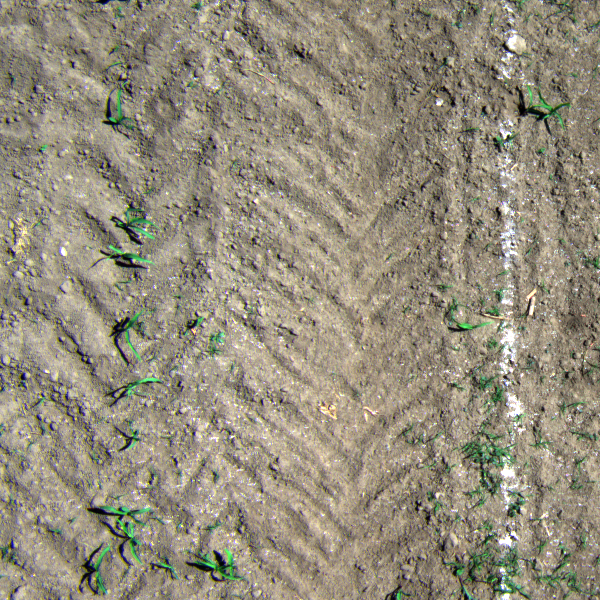
Acquisition date: 2023-05-30
Tile: 1011
Annotated plant instances:
label: maize
label: maize
label: maize
label: maize
label: maize
label: maize
label: maize
label: maize
label: maize
label: maize
label: maize
label: maize
label: amaranth
label: amaranth
label: barnyard_grass
label: barnyard_grass
label: weed_other
label: barnyard_grass
label: amaranth
label: amaranth
label: barnyard_grass
label: weed_other
label: amaranth
label: barnyard_grass
label: weed_other
label: barnyard_grass
label: barnyard_grass
label: barnyard_grass
label: weed_other
label: barnyard_grass
label: amaranth
label: amaranth
label: maize
label: maize
label: amaranth
label: weed_other
label: weed_other
label: amaranth
label: weed_other
label: weed_other
label: barnyard_grass
label: maize
label: barnyard_grass
label: weed_other
label: amaranth
label: barnyard_grass
label: barnyard_grass
label: amaranth
label: weed_other
label: weed_other
label: barnyard_grass
label: weed_other
label: amaranth
label: weed_other
label: weed_other
label: amaranth
label: weed_other
label: barnyard_grass
label: weed_other
label: barnyard_grass
label: barnyard_grass
label: barnyard_grass
label: barnyard_grass
label: barnyard_grass
label: barnyard_grass
label: amaranth
label: weed_other
label: weed_other
label: barnyard_grass
label: weed_other
label: barnyard_grass
label: amaranth
label: amaranth
label: barnyard_grass
label: weed_other
label: barnyard_grass
label: weed_other
label: barnyard_grass
label: barnyard_grass
label: barnyard_grass
label: amaranth
label: barnyard_grass
label: weed_other
label: amaranth
label: barnyard_grass
label: amaranth
label: amaranth
label: amaranth
label: barnyard_grass
label: barnyard_grass
label: barnyard_grass
label: barnyard_grass
label: barnyard_grass
label: amaranth
label: barnyard_grass
label: amaranth
label: barnyard_grass
label: barnyard_grass
label: barnyard_grass
label: barnyard_grass
label: weed_other
label: barnyard_grass
label: barnyard_grass
label: barnyard_grass
label: barnyard_grass
label: barnyard_grass
label: barnyard_grass
label: barnyard_grass
label: barnyard_grass
label: amaranth
label: weed_other
label: weed_other
label: barnyard_grass
label: barnyard_grass
label: barnyard_grass
label: barnyard_grass
label: barnyard_grass
label: barnyard_grass
label: weed_other
label: barnyard_grass
label: barnyard_grass
label: barnyard_grass
label: weed_other
label: barnyard_grass
label: weed_other
label: weed_other
label: barnyard_grass
label: barnyard_grass